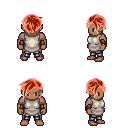
a pixel art fantasy rpg character, male body template, human, dark skin, white tunic, metal pants, red pixie cut hairstyle, leather bracers, four views (front, back, left, right), 2x2 character sprite sheet, small pixel art, hard edges, no anti-aliasing